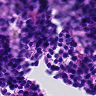
Metastatic tissue present: no